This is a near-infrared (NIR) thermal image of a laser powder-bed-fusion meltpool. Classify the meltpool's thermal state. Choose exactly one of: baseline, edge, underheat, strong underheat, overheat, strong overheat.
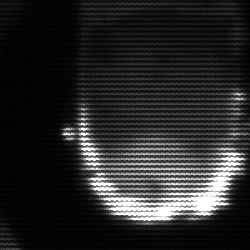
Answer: baseline